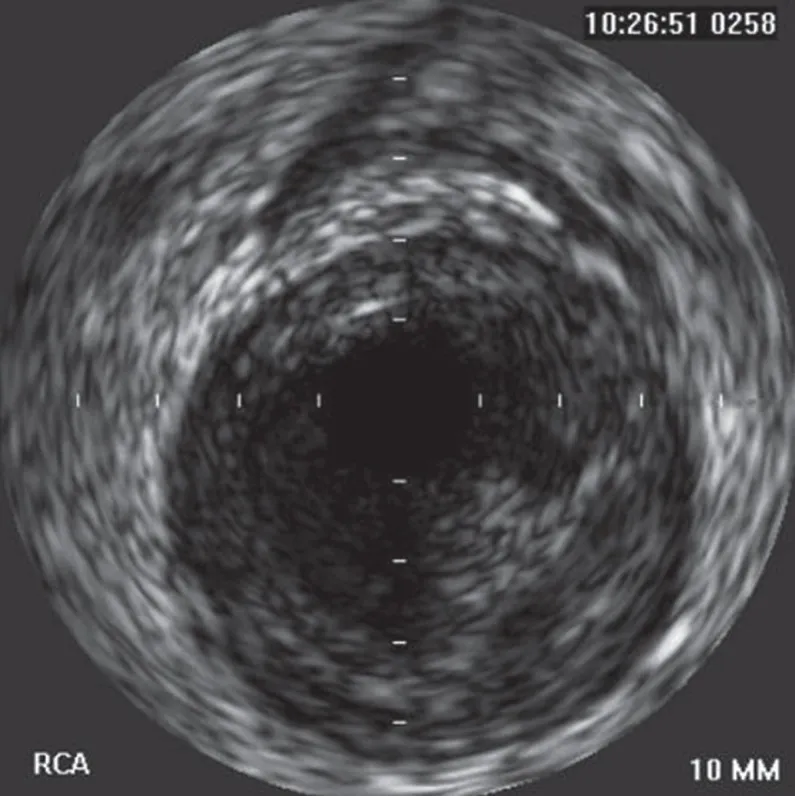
Intravascular ultrasound (IVUS) revealed thrombi still present in the large RCA. The reference diameter of the RCA was 6.2 mm.
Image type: radiology (ultrasound)